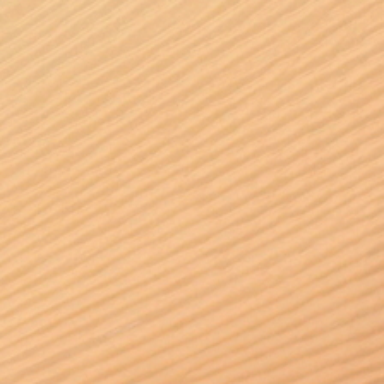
The land has a vast expanse of desert .